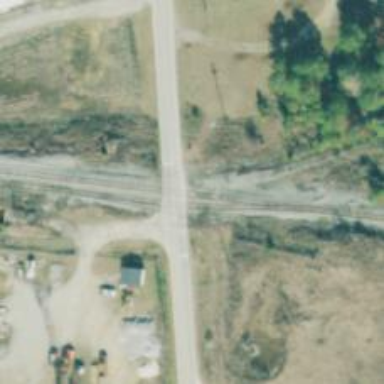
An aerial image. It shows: Uncontrolled crossing.